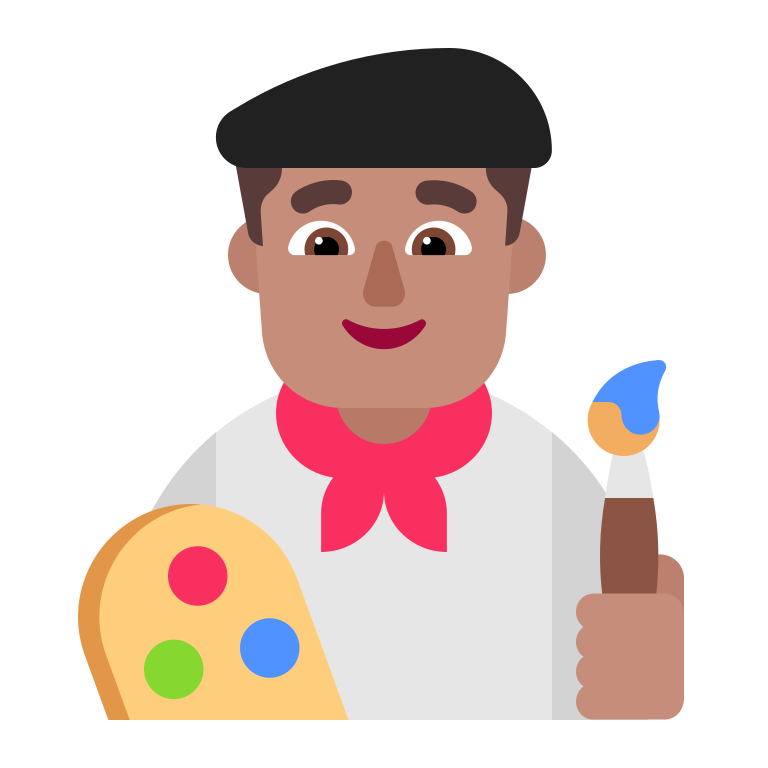
man artist flat